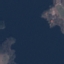
Land use / land cover class: SeaLake